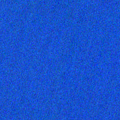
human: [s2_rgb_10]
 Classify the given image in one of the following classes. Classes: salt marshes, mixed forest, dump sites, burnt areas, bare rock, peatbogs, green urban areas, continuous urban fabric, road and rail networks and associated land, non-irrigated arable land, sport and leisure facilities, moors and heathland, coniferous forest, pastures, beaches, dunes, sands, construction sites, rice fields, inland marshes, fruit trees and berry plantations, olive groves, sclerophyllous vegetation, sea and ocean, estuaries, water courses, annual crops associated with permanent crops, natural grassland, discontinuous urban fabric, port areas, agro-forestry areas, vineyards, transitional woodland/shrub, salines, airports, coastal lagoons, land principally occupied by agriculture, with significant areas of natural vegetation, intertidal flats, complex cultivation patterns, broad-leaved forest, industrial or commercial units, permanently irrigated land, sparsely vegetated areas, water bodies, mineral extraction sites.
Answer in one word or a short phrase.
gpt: sea and ocean